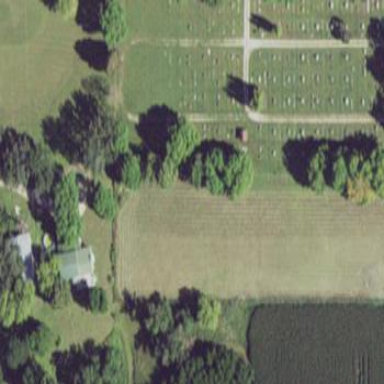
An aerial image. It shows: Cemetery.